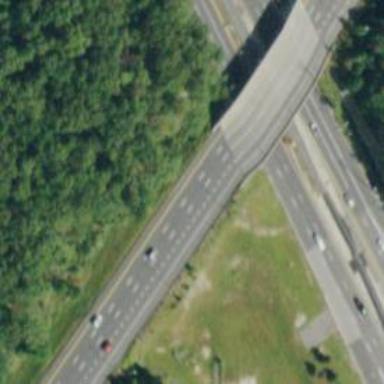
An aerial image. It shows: Urban freeway or expressway with asphalt surface.